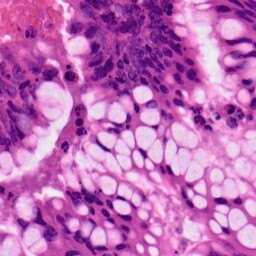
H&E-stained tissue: Colon